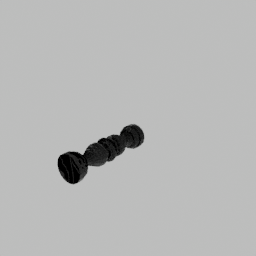
Label: architecture